Interaction volume radius: 5 \u00c5
Interaction volume height: 25 \u00c5
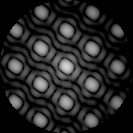
Disorder parameter: 0.01567